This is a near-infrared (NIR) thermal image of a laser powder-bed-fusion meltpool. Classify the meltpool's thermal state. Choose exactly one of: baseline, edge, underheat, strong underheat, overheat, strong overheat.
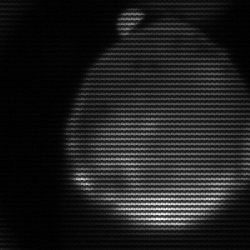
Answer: edge